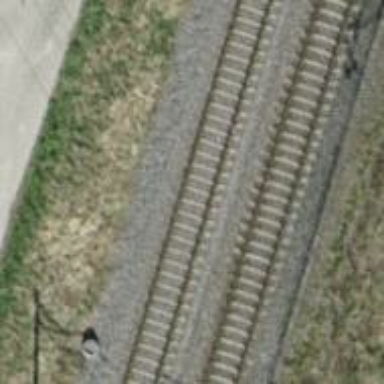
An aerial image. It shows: Single railway track with electrification through contact line.